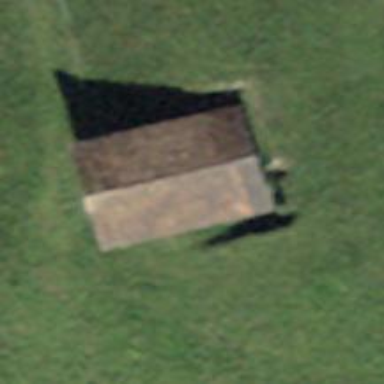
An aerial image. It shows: Rural barn.